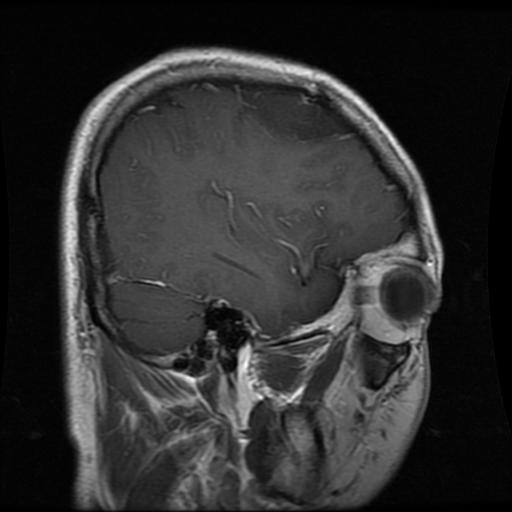
Label: glioma